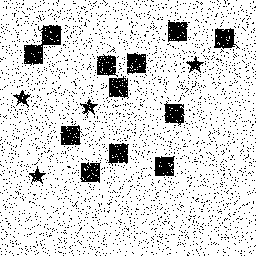
Squares: 12
Triangles: 0
Stars: 4
Total shapes: 16